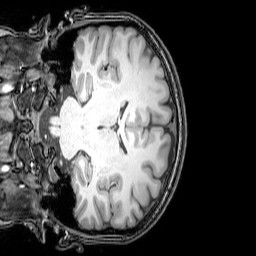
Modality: T1w
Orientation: coronal
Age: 23
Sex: female
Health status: healthy
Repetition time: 0.081 s
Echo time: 0.037 s